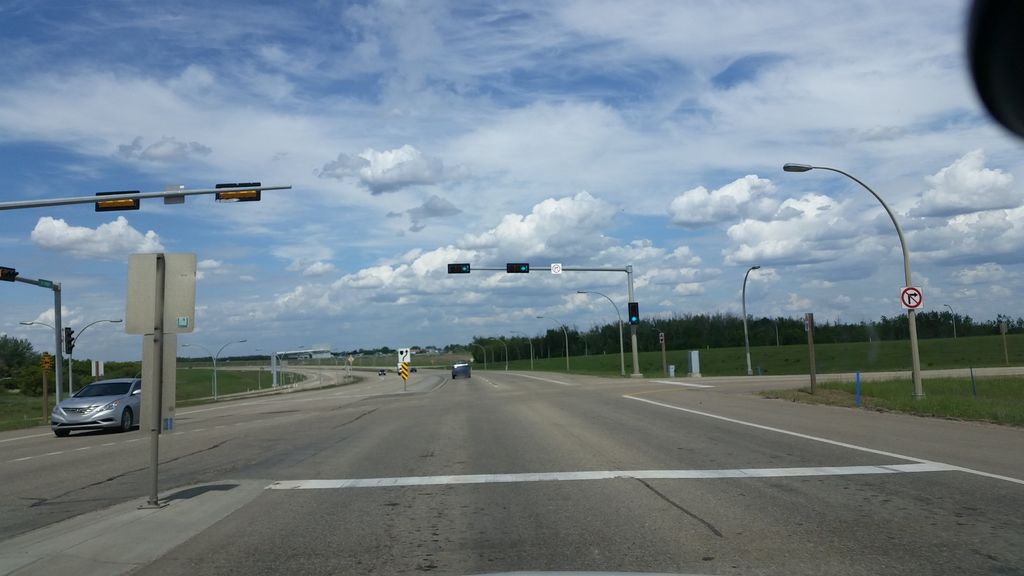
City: edmonton